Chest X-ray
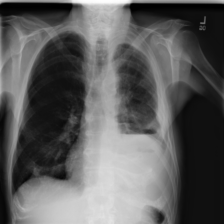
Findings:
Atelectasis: negative
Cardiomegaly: negative
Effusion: positive
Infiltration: negative
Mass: negative
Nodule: negative
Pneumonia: negative
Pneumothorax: positive
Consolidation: negative
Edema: negative
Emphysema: negative
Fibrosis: positive
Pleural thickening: positive
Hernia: negative